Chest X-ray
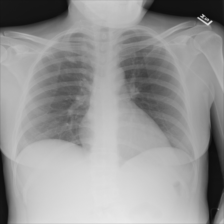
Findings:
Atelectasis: negative
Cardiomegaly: negative
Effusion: negative
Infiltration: negative
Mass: negative
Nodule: negative
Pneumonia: negative
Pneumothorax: negative
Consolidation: negative
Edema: negative
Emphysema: negative
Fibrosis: negative
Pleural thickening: negative
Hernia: negative